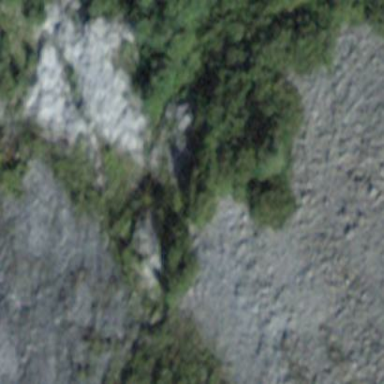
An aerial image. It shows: Landscape of bare rock.